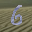
Label: 6